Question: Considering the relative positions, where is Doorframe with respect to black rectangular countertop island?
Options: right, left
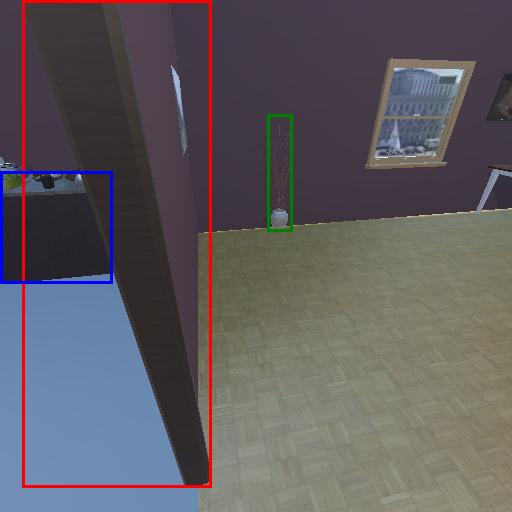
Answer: right